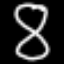
Label: hourglass